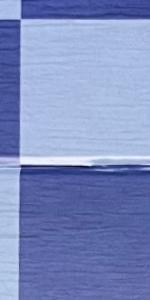
Label: Empty